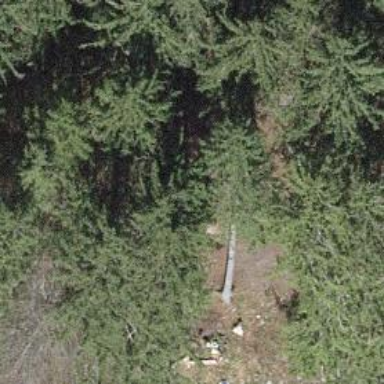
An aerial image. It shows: Picnic table located in leisure land area.